Question: I just come arround the corner with AJAX calls and trying to learn it. I have a form i am trying to push through an AJAX call, but getting a constant error it can't send, and I cant wrap my head arround it why it doesn't work.
Form:
'''
<form class="form-horizontal" id="contact-form" method="post">
<div class="control-group">
<div class="controls">
<input type="text" name="name" id="name" placeholder="Naam" class="form-control input-lg">
</div>
</div>
<div class="control-group">
<div class="controls">
<input type="text" name="email" id="email" placeholder="Email adres" class="form-control input-lg">
</div>
</div>
<div class="control-group">
<div class="controls">
<textarea name="message" id="message" rows="8" class="form-control input-lg" placeholder="Bericht"></textarea>
</div>
</div>
<div class="form-actions">
<button type="submit" id="submit" class="btn btn-default btn-lg btn-block">Verstuur Bericht</button>
</div>
<div id="succes">
</div>
</form>
'''
The Ajax Call
'''
$('form').bind('submit',function(){
$.ajax({
type : 'POST',
url : 'inc/actions/sendmail.php',
data : $(this).serialize(),
cache : false,
dataType: 'text',
success : function (serverResponse) { alert('mail sent successfully.'); },
error : function (jqXHR, textStatus, errorThrown) {alert('error sending mail');}
});
})
'''
And the sendmail.php
'''
$name = mysqli_real_escape_string($con,$_POST["naam"]);
$from = mysqli_real_escape_string($con,$_POST["email"]);
$message = mysqli_real_escape_string($con,$_POST["bericht"]);
$message = wordwrap($message, 70);
$to = "example@myemail.nl";
$subject = "Een gebruiker heeft een vraag of opmerking";
$body = "Some messages and colloring, to much to paste cause it's inline-markup";
$headers = "MIME-Version: 1.0" . "
";
$headers .= "Content-type:text/html;charset=UTF-8" . "
";
$headers .= "From: noreply@ajaxfailure.nl";
if ($name == ''){
echo '<p>U heeft geen naam ingevuld</p>';
}else if($from == ''){
echo '<p>U heeft geen emailadres achter gelaten</p>';
}else if($body == ''){
echo '<p>U heeft geen bericht ingevuld niet ingevuld';
}else {
if (mail ($to, $subject, $body, $headers)) {
echo '<p>Uw bericht is verzonden.</p>';
} else {
echo '<p>Er is iets mis gegaan bij het verzenden van de data, probeer het opnieuw.</p>';
}
}
'''
Everytime it returns me the error alert from the AJAX call and doesnt execute anything. My console doesn't spot an error either and remains competely blank.
I checked the console as per suggestion on the network tab and it doesnt even get on the page itself. There is no 404 error on that part. It seems the request gets canceled.

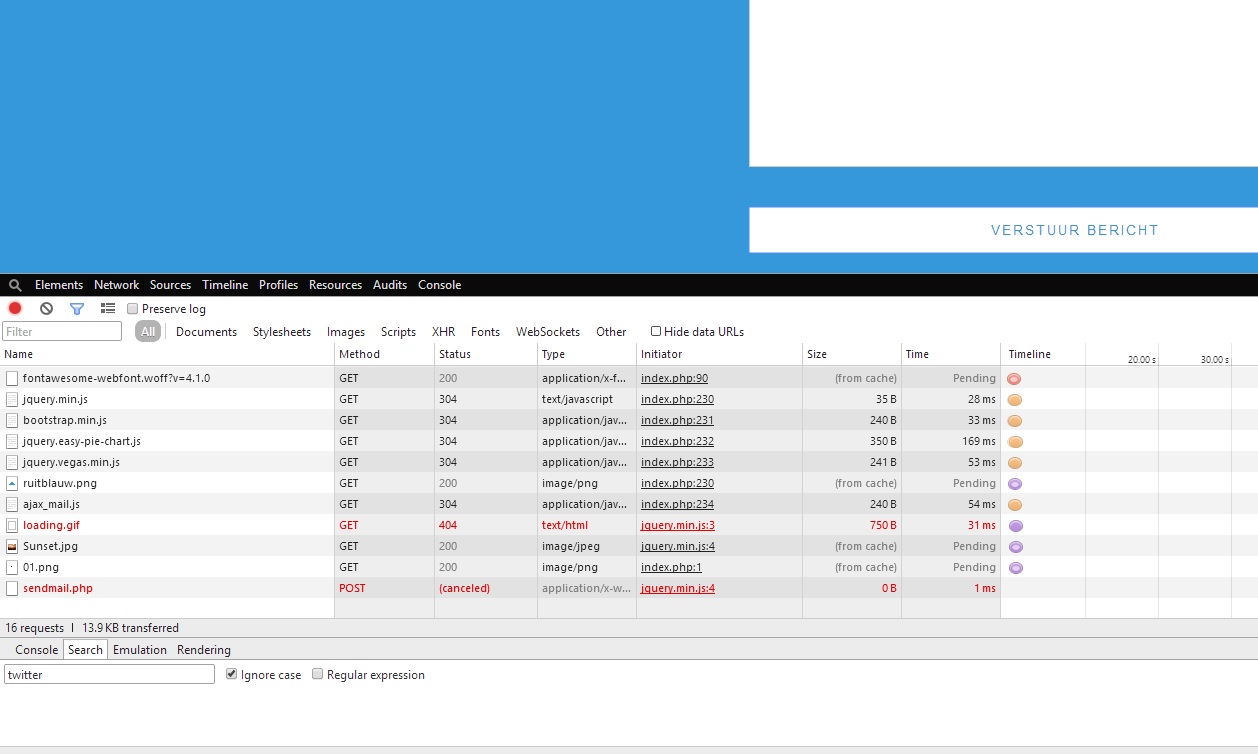
Answer: Your AJAX request is being cancelled because immediately after the AJAX is initiated, your form does its standard form submission, with the browser reloading the page. You need to either return false or prevent default, in the submit event:
'''
$('form').bind('submit',function(){
...
...
return false;
});
'''
Or capture the event and prevent default:
'''
$('form').bind('submit',function(e){
e.preventDefault();
...
...
});
'''
Either of the above will stop the form from submitting and allow your AJAX request to complete.